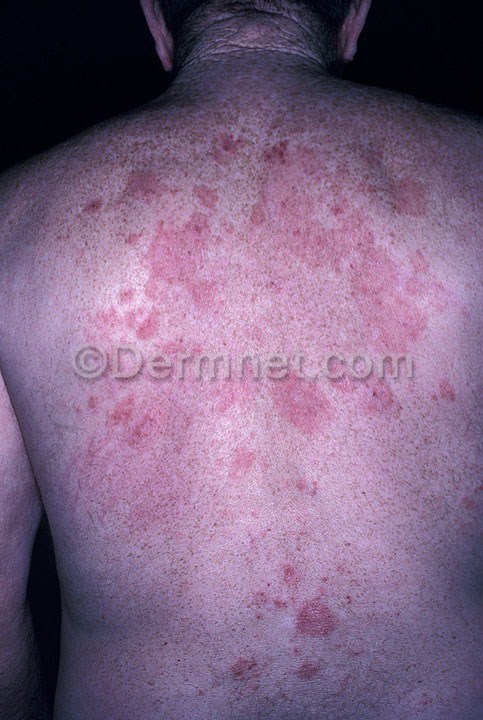
Disease: Urticaria Hives